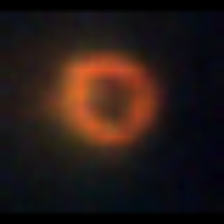
Taxon: Gymnodinium
Group: Dinoflagellates